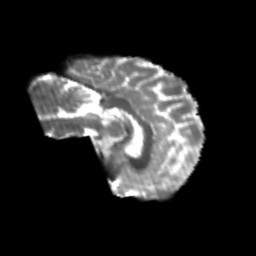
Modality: T2w
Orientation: sagittal
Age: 24
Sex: female
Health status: healthy
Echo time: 0.074 s